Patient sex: M
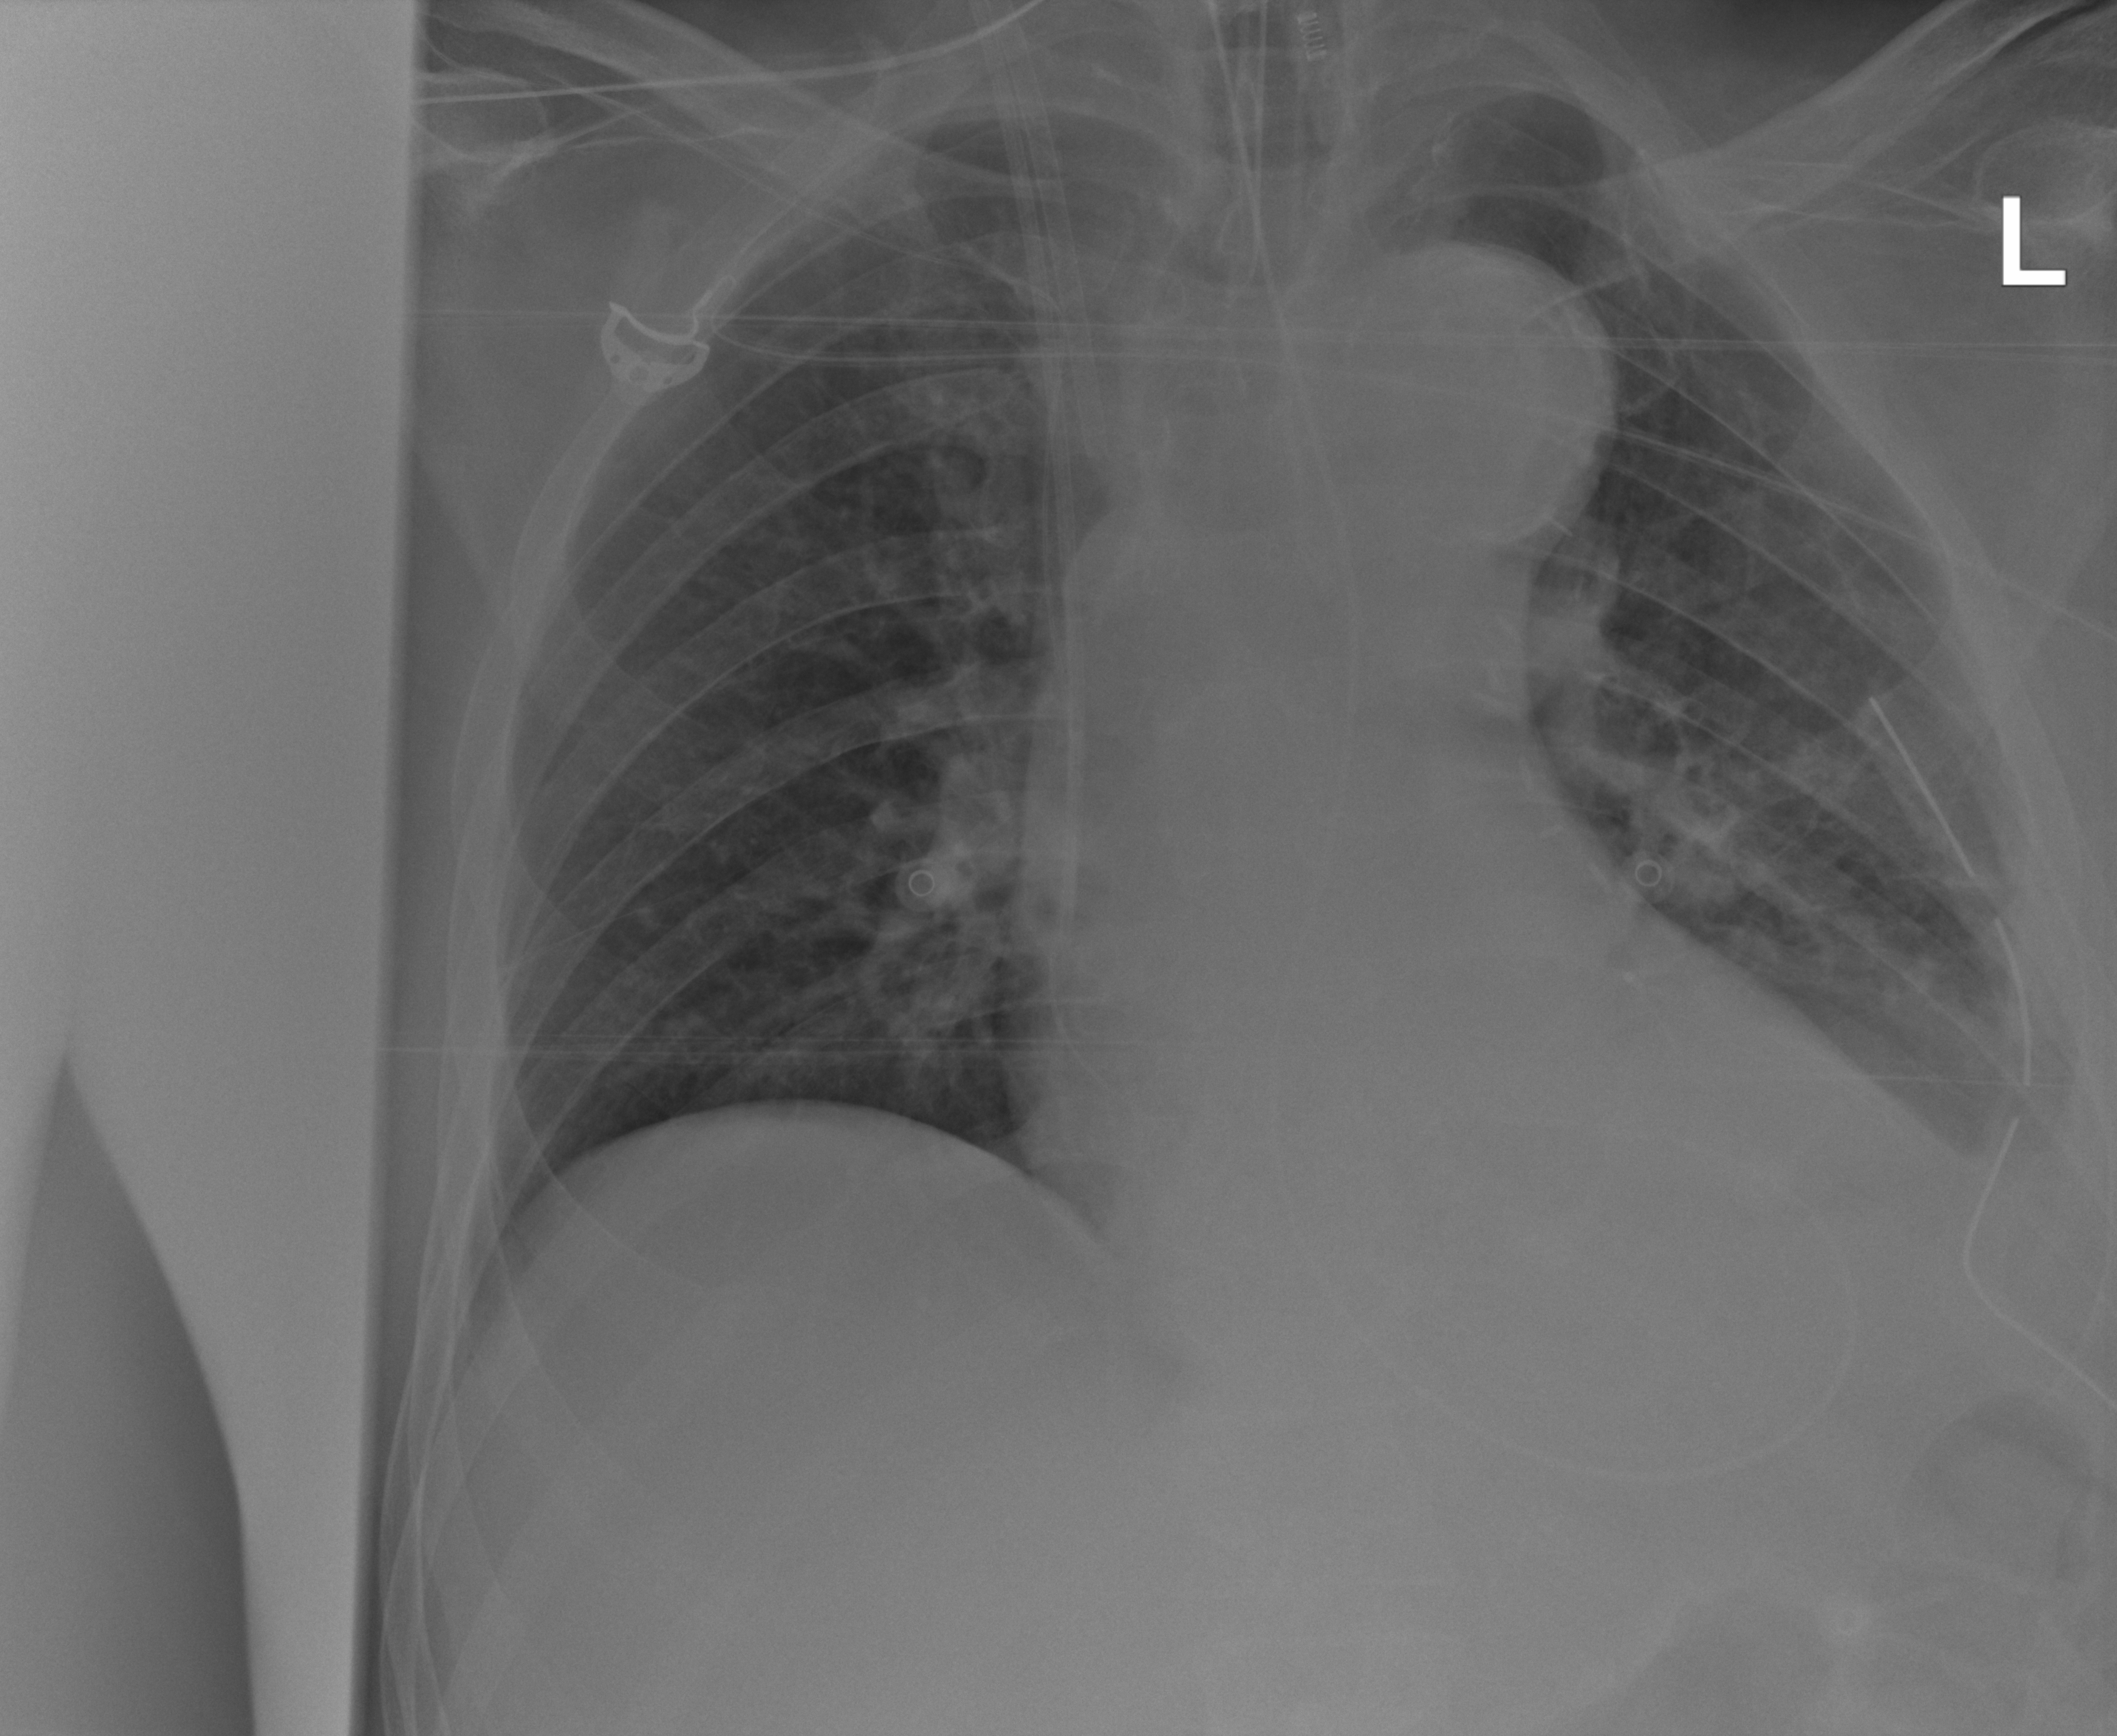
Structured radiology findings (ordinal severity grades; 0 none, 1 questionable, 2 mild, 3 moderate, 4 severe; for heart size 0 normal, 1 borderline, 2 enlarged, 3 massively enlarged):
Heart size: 1
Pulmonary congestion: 0
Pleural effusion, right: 0
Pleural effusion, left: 2
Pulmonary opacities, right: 0
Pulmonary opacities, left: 0
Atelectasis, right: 0
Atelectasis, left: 2